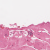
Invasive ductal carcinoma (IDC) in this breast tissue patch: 0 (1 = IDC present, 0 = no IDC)